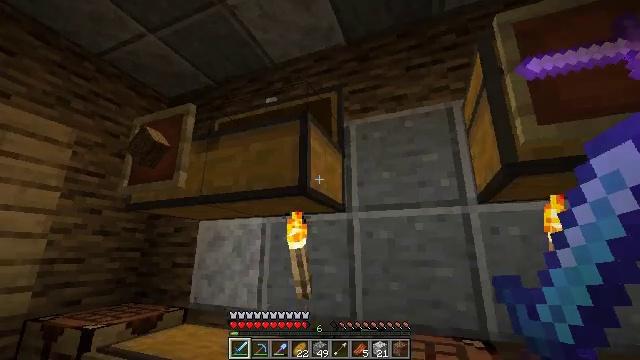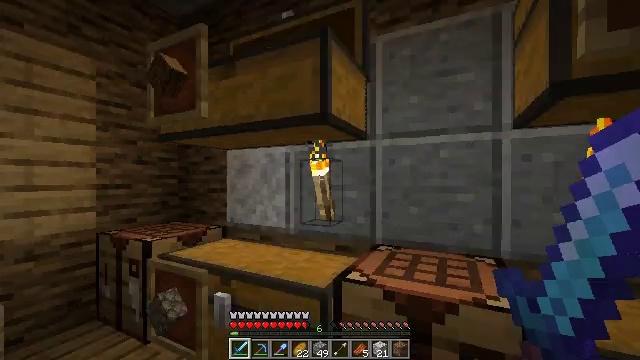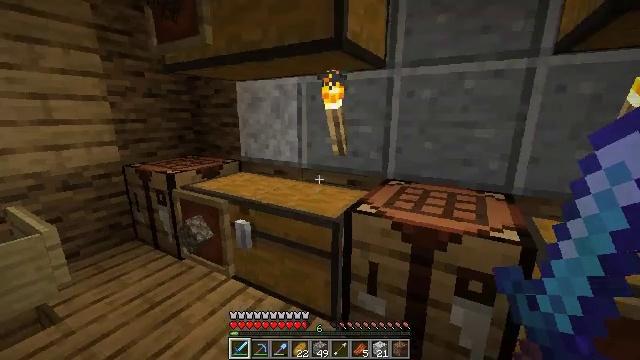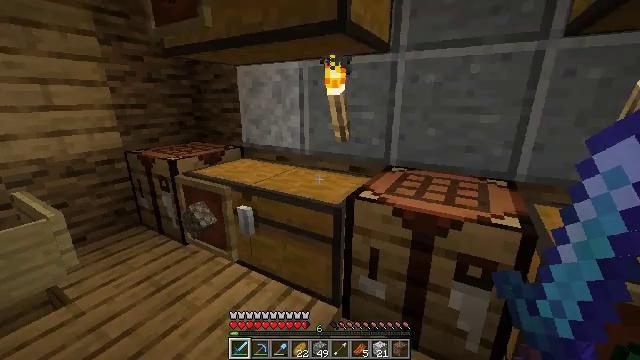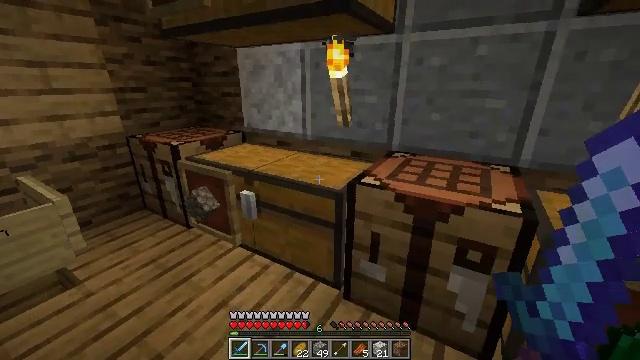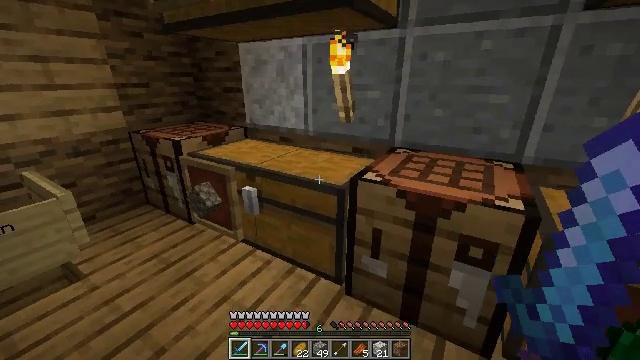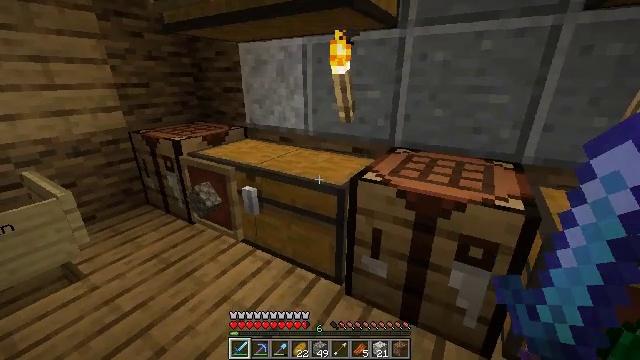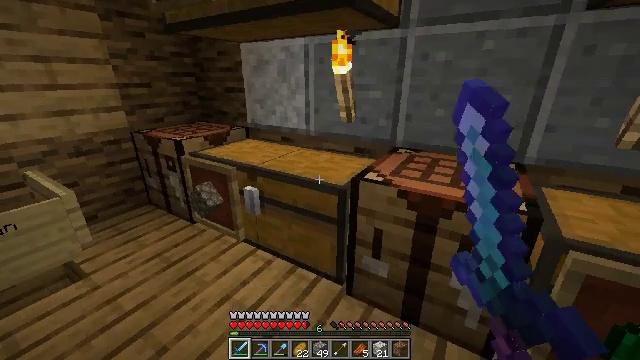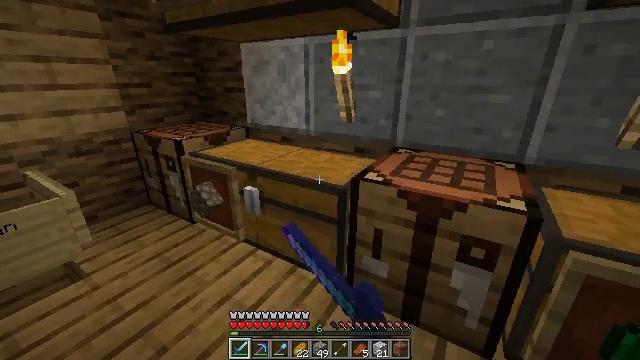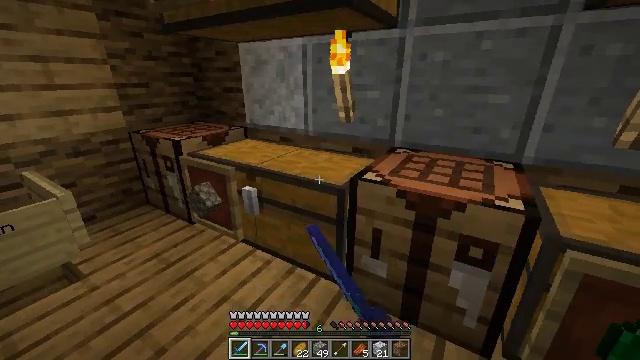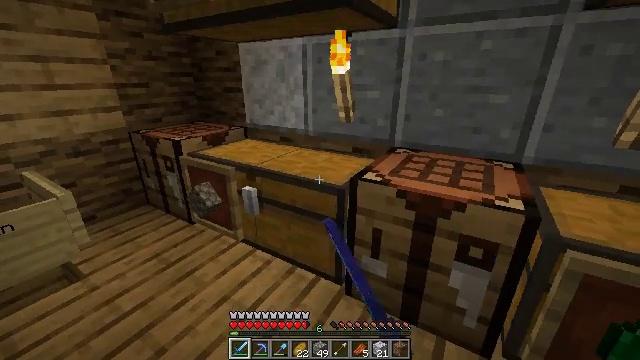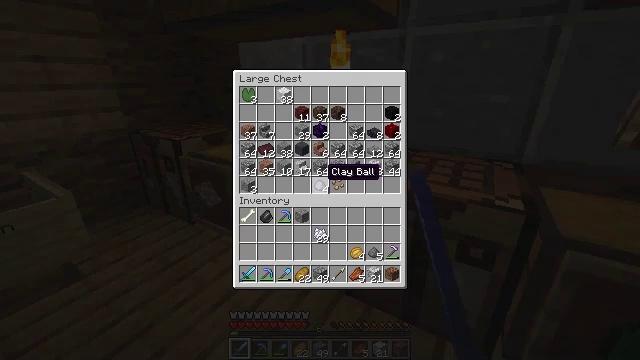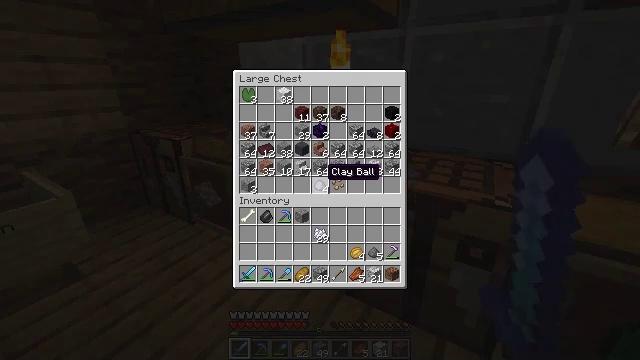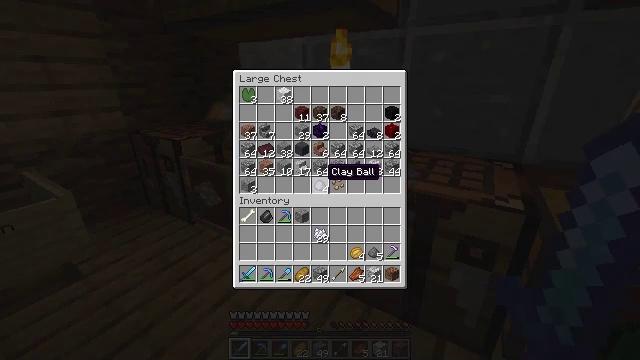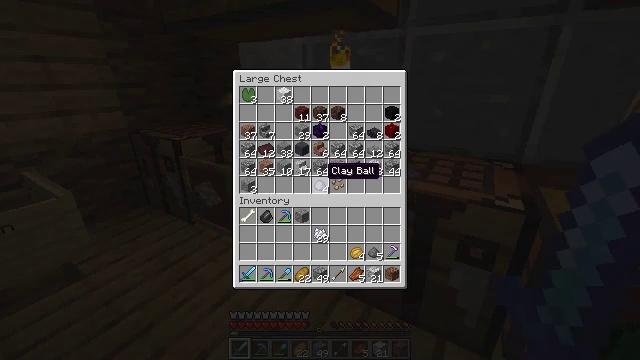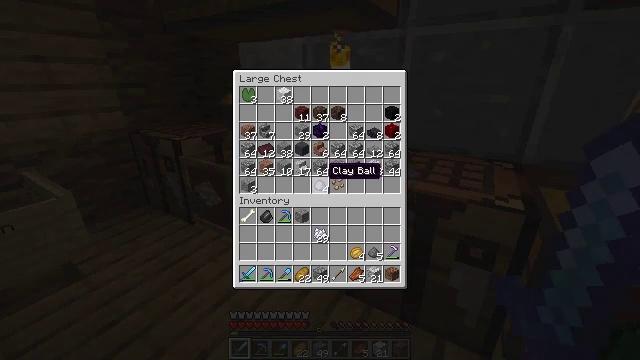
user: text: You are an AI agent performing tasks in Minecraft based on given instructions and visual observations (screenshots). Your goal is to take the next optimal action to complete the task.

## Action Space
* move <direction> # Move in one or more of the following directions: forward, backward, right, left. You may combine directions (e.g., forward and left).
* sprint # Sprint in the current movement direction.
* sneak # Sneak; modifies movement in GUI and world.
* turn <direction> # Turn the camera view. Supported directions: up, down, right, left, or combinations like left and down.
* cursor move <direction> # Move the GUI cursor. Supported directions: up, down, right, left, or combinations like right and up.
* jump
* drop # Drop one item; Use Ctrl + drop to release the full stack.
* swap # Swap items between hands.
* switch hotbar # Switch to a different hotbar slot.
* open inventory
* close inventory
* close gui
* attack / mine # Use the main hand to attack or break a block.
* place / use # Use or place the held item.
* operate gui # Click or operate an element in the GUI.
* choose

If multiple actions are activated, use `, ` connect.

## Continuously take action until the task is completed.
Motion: motion action
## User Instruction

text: Gather vines from trees or structures.
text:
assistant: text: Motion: turn left and down
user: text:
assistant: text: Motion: turn left and down
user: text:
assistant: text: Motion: turn down
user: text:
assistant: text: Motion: turn down
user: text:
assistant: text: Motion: no_op
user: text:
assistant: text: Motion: use / place
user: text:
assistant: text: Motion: use / place
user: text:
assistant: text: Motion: no_op
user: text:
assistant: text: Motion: no_op
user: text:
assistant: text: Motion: no_op
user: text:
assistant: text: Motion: no_op
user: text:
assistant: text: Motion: no_op
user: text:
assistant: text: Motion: no_op
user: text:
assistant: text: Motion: no_op
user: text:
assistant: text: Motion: no_op
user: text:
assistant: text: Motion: no_op
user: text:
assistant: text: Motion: no_op
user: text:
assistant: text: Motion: no_op
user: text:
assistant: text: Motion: cursor move right
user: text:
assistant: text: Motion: no_op
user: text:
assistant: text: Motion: no_op
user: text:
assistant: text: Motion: no_op
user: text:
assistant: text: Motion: no_op
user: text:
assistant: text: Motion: cursor move right
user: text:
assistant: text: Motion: no_op
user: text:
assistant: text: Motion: no_op
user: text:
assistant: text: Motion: no_op
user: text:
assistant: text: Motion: no_op
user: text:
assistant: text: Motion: no_op
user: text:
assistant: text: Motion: no_op